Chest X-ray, AP view. Patient: 48 years old, sex F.
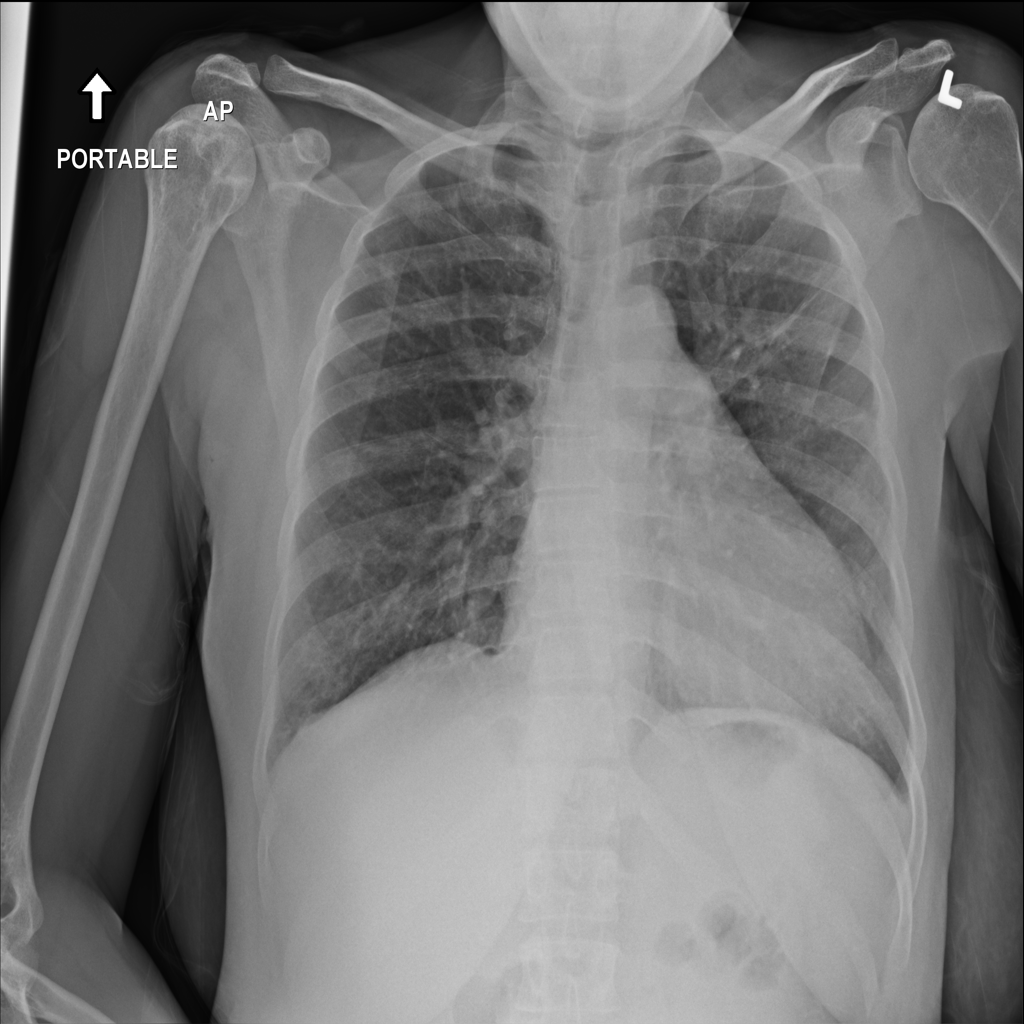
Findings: No Finding